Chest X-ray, AP view. Patient: 63 years old, sex M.
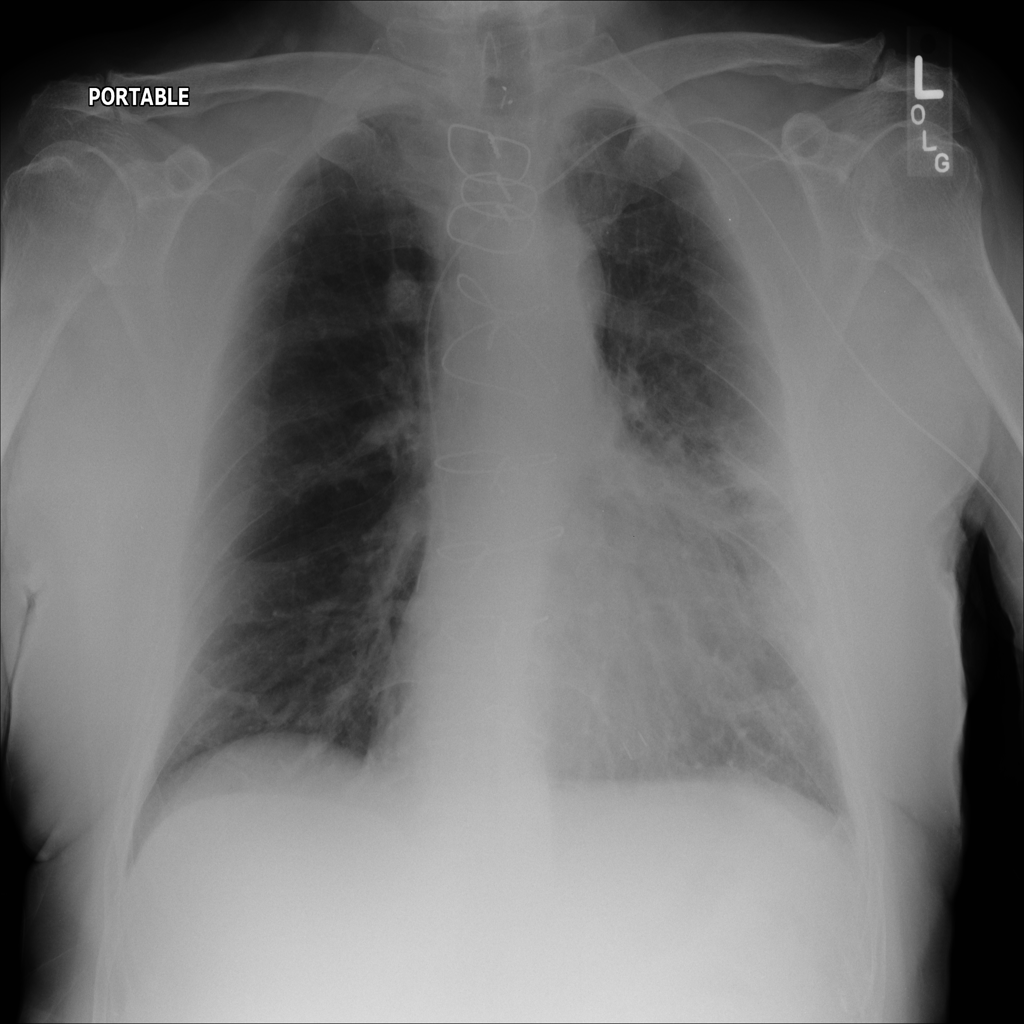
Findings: No Finding